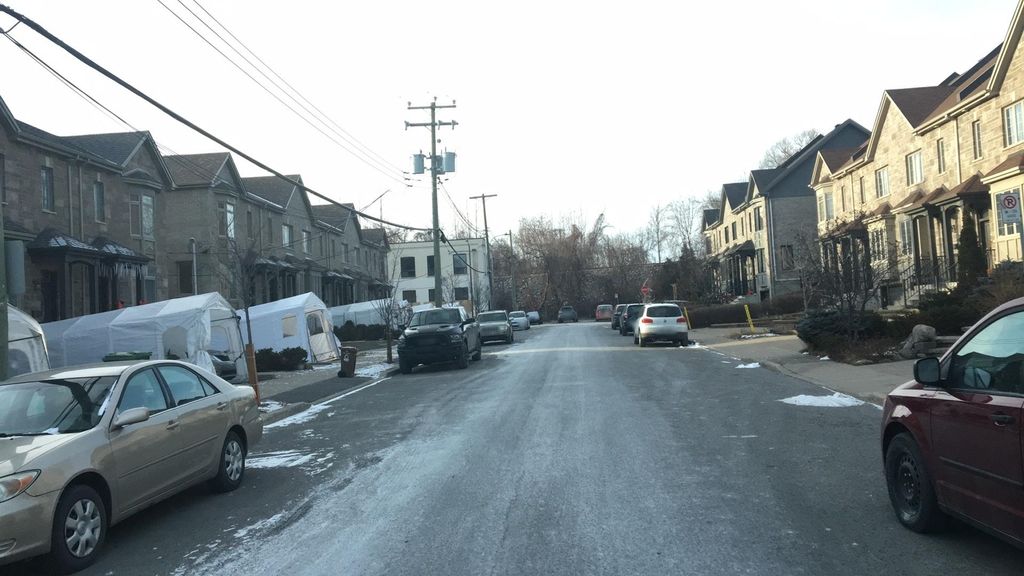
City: montreal